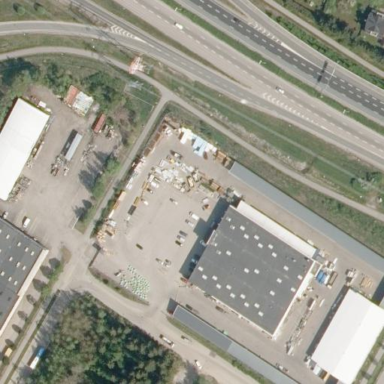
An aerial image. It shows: Retail building.